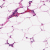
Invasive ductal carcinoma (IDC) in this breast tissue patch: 0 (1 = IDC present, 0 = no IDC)